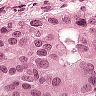
Metastatic tissue present: yes